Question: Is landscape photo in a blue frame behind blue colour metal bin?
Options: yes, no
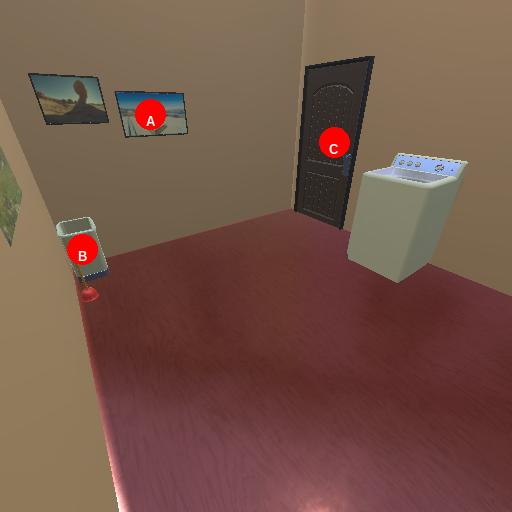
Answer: yes